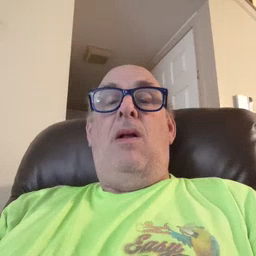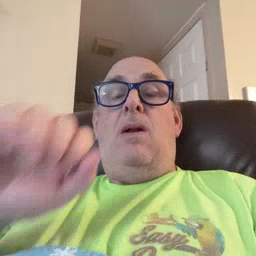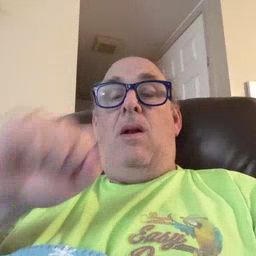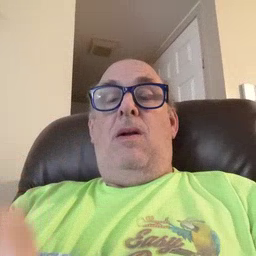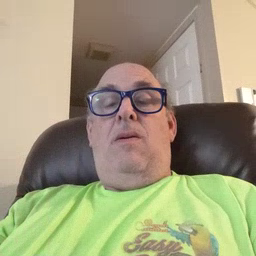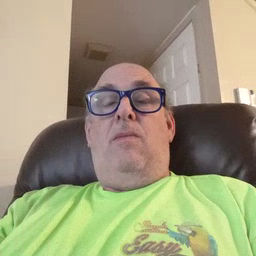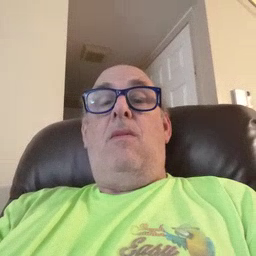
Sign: can